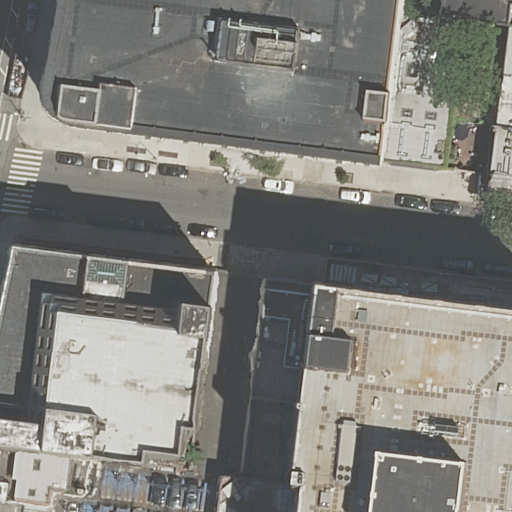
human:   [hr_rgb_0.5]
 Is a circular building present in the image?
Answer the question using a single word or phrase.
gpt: no

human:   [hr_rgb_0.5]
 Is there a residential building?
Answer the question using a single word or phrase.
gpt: yes

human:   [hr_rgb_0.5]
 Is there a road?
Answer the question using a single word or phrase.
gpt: yes

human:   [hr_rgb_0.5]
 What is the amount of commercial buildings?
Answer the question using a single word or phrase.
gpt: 0

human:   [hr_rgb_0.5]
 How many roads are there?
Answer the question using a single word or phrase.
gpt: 1

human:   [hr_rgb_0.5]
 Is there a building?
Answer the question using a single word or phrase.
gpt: yes

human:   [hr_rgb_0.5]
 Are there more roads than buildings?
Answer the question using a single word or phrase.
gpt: no

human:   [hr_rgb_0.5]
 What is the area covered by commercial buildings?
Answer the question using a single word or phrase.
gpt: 0m2

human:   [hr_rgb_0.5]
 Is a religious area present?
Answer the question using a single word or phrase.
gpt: no

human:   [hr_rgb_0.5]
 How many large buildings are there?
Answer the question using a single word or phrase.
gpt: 4

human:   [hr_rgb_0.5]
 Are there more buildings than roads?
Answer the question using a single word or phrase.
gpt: yes

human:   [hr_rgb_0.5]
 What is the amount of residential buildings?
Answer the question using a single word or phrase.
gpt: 13

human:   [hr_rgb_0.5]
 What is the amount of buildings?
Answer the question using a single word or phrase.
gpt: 13

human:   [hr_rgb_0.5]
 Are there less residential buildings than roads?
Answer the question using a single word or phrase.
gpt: no

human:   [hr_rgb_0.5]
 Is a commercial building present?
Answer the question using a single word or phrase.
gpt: no

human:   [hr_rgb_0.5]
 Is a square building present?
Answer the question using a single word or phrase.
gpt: no

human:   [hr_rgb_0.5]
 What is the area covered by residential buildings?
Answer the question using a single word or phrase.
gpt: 6487m2

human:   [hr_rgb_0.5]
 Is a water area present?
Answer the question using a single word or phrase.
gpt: no

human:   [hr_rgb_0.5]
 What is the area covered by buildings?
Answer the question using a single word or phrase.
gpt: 6487m2

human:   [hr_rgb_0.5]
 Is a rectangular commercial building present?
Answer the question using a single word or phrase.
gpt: no

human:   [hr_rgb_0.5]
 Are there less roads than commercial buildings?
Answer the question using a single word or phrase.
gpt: no

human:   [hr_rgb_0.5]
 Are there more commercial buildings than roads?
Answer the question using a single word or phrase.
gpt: no

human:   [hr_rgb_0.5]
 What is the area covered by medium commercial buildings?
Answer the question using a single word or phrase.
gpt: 0m2

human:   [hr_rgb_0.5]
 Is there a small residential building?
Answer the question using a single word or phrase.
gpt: yes

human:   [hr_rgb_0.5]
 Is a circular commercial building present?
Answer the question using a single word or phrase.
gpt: no

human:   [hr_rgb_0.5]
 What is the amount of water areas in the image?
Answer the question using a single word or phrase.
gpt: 0

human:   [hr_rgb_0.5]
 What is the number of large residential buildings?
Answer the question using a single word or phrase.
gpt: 4

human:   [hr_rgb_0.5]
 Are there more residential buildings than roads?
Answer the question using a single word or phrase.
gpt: yes

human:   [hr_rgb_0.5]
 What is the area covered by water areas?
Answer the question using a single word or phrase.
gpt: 0m2

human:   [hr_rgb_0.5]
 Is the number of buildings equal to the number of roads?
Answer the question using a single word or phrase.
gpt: no

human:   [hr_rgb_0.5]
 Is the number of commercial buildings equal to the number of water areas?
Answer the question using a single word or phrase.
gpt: yes

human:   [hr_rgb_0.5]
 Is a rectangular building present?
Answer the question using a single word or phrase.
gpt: yes

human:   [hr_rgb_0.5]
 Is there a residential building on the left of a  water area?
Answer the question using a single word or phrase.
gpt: no

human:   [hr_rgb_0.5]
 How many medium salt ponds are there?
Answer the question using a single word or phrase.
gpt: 0

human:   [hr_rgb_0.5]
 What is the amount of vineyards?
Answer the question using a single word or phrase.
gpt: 0

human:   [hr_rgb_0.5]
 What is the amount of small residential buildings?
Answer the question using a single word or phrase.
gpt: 5

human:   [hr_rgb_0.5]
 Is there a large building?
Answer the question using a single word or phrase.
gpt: yes

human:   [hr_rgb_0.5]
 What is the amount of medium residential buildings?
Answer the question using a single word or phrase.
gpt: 4

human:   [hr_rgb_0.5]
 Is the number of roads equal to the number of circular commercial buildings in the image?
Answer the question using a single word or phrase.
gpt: no

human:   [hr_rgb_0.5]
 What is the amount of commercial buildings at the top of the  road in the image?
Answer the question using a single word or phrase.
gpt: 0

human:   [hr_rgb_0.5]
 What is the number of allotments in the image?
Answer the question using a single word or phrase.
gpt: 0

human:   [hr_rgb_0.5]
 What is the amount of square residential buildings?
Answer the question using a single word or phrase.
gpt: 0

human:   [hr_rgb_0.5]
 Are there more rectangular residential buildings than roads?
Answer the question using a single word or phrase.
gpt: yes

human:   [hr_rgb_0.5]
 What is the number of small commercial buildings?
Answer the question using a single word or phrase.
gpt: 0

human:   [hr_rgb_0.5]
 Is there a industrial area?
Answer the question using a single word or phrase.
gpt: no

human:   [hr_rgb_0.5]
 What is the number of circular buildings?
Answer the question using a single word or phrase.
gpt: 0

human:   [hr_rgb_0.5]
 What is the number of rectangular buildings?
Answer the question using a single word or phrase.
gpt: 9

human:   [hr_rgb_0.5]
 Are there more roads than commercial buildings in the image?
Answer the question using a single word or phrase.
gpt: yes

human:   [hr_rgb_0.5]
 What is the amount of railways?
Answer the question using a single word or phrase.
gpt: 0

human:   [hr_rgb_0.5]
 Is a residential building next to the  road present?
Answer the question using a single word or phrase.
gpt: yes

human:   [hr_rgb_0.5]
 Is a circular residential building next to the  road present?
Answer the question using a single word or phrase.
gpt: no

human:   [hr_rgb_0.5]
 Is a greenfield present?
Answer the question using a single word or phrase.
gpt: no

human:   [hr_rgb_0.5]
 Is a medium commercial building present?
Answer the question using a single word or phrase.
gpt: no

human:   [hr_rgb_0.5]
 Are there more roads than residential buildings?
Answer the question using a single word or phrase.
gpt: no

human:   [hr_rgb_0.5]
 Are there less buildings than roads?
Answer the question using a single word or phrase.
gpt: no

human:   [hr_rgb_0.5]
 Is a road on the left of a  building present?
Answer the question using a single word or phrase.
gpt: no

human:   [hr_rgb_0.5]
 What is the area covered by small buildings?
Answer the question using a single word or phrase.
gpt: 132m2

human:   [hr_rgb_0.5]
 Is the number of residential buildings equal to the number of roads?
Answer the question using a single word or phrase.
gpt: no

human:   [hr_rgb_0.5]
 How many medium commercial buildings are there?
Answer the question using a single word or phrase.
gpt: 0

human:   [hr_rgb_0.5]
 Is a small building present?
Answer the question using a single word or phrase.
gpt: yes

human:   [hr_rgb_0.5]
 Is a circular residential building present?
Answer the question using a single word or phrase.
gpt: no

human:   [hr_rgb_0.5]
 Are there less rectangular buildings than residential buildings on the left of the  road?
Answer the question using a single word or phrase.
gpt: no

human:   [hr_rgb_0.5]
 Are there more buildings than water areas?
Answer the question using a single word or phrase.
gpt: yes

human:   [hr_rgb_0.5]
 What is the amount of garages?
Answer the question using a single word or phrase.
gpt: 0